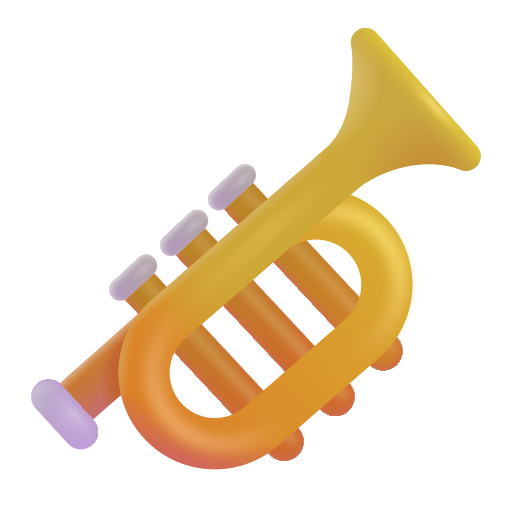
trumpet color